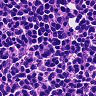
Metastatic tissue present: no